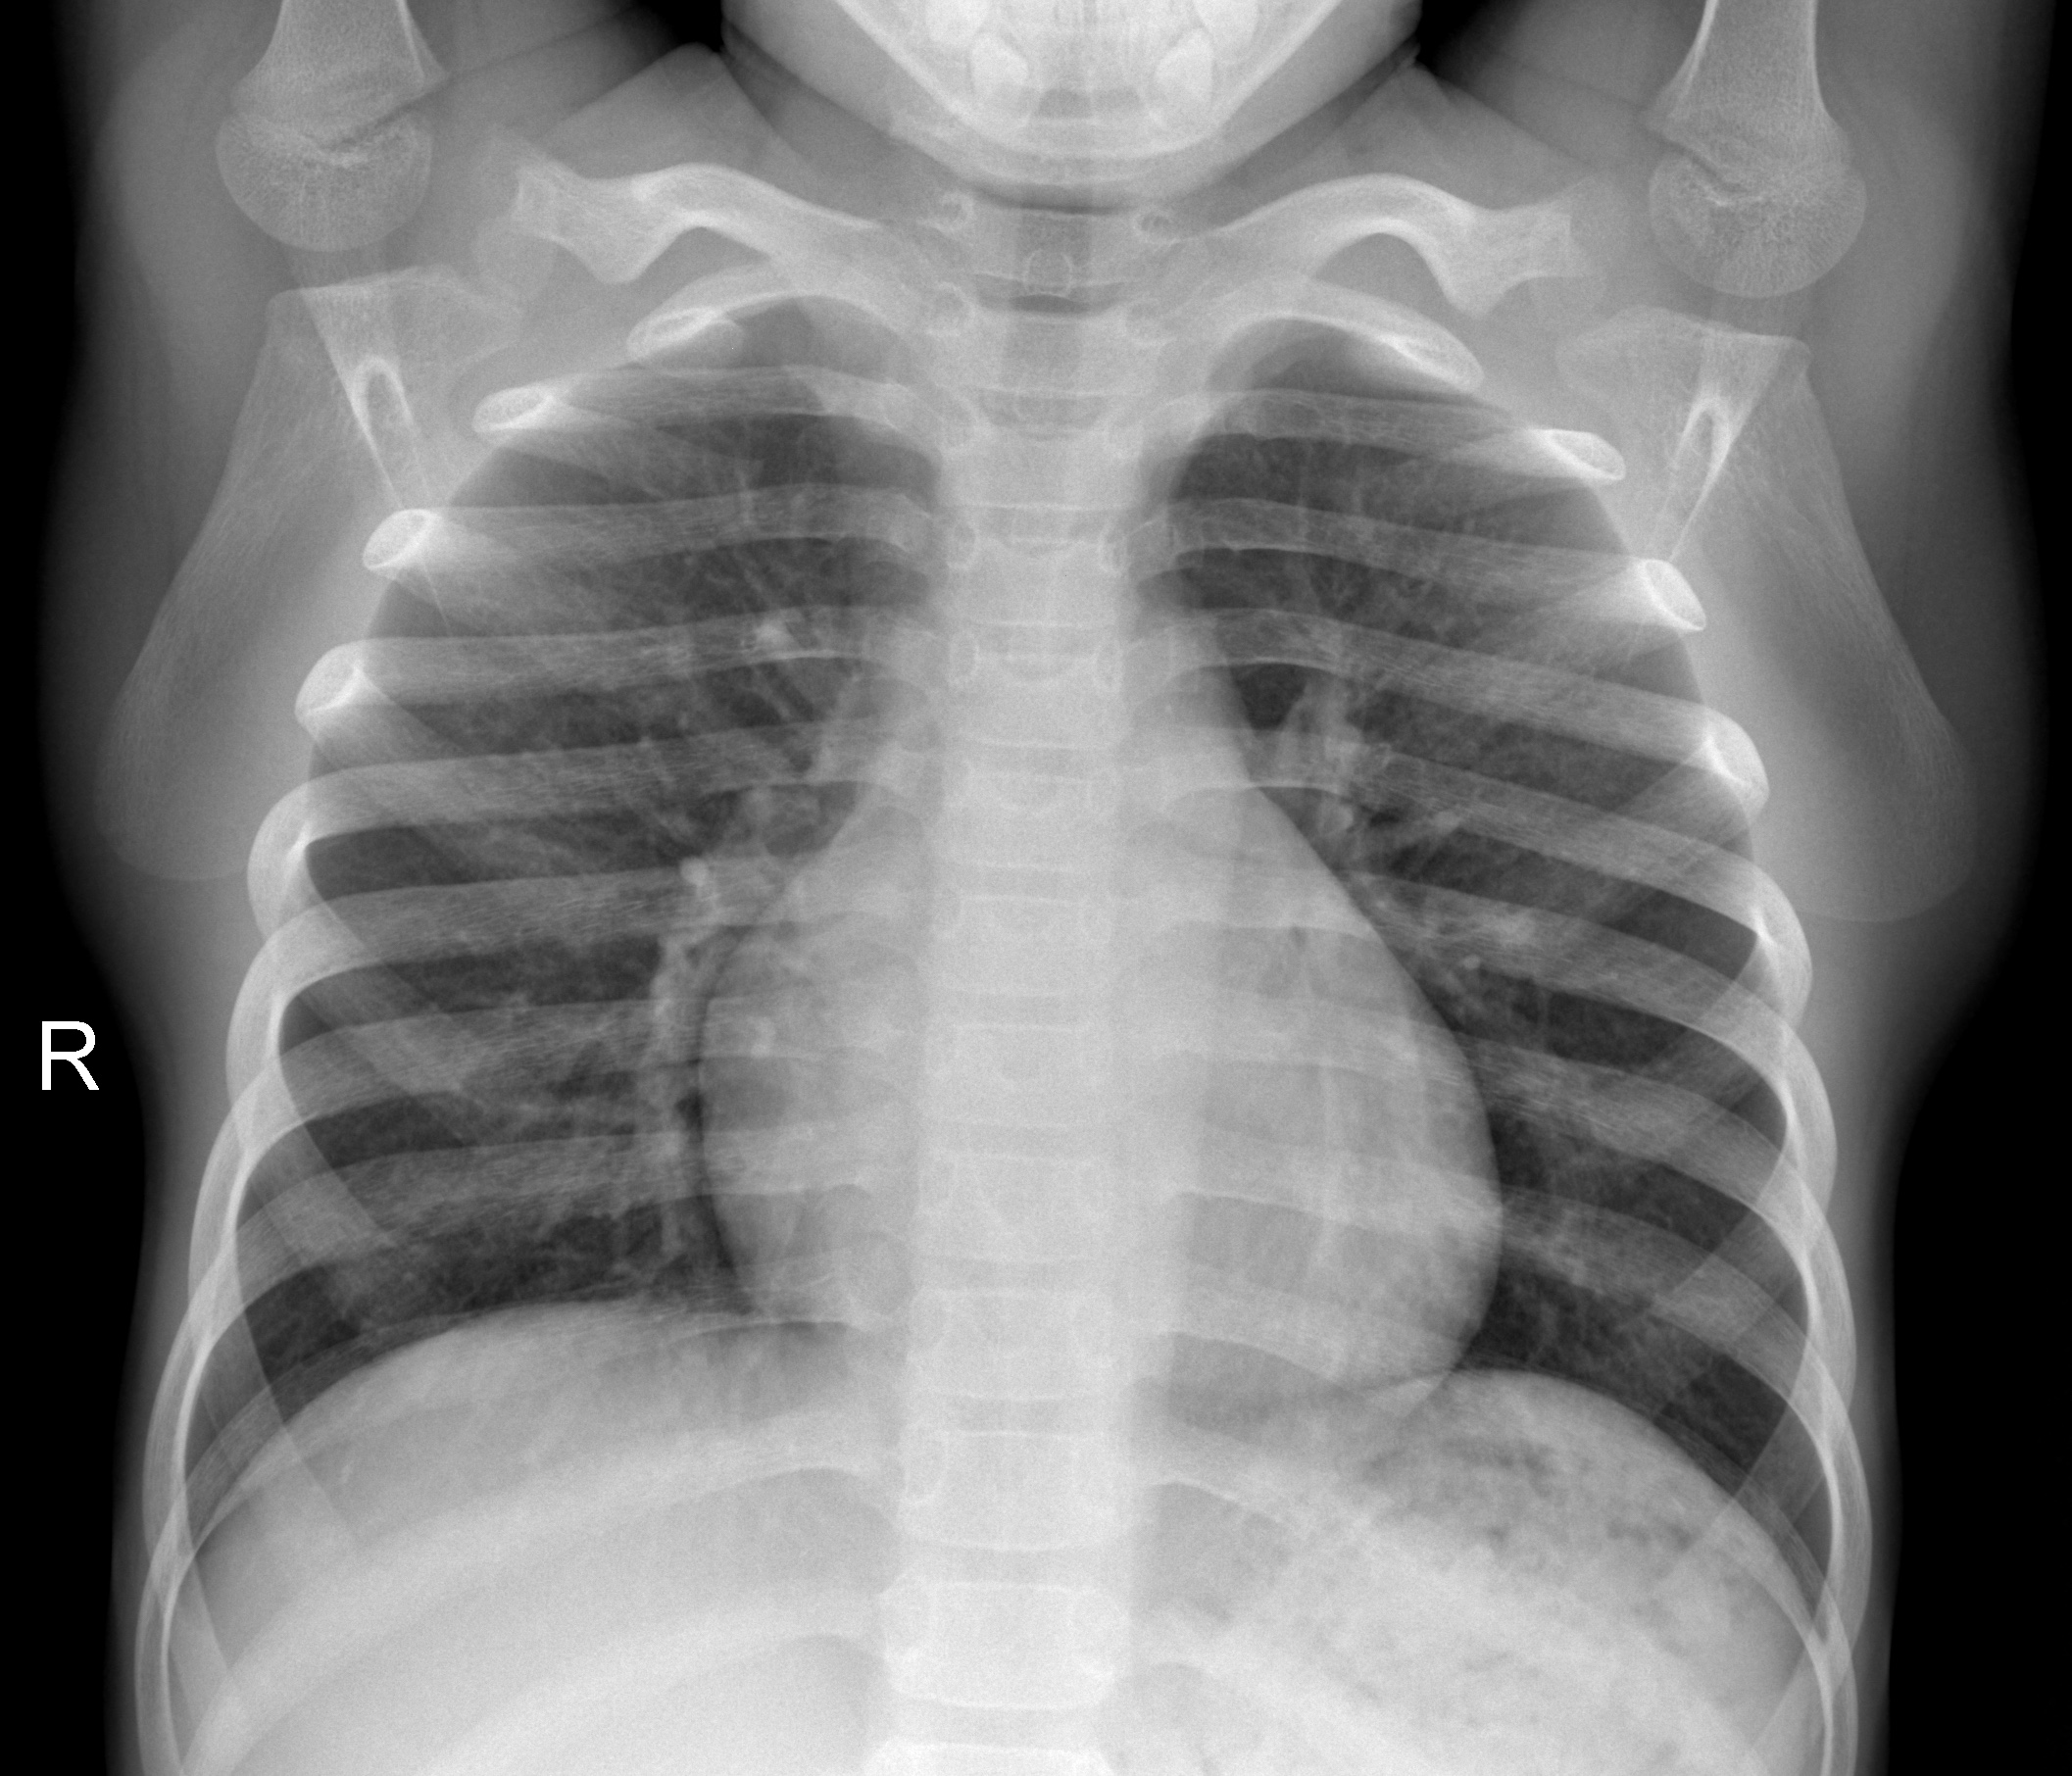
Diagnosis: NORMAL